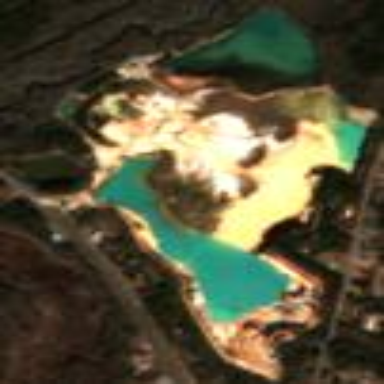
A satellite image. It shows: Sand quarry.